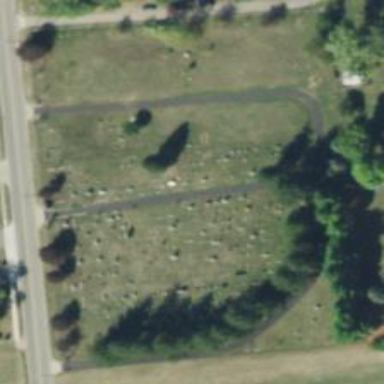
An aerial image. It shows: Cemetery.